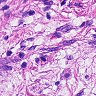
Metastatic tissue present: yes